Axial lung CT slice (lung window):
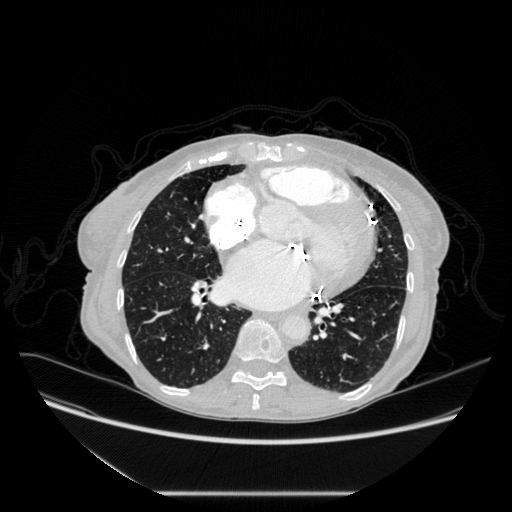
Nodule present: no